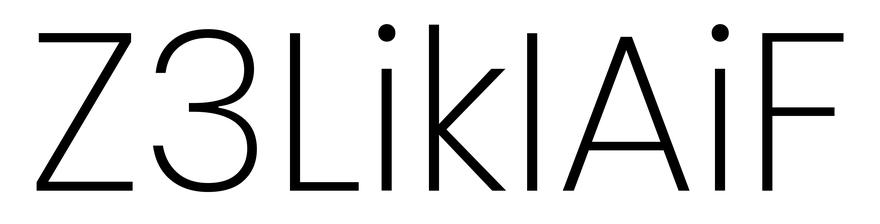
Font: Poppins-ExtraLight